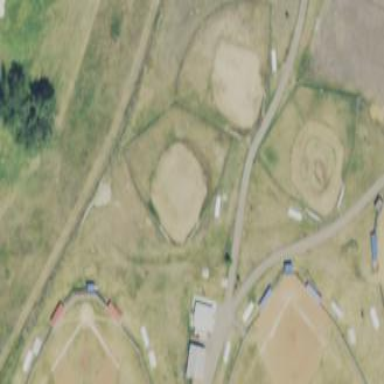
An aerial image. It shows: Baseball pitch for leisure land.